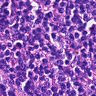
Metastatic tissue present: no